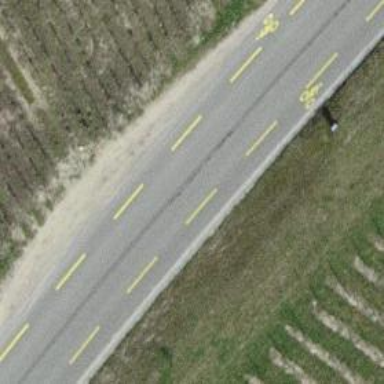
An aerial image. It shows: Tertiary road with designated cycle lane.